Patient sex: F
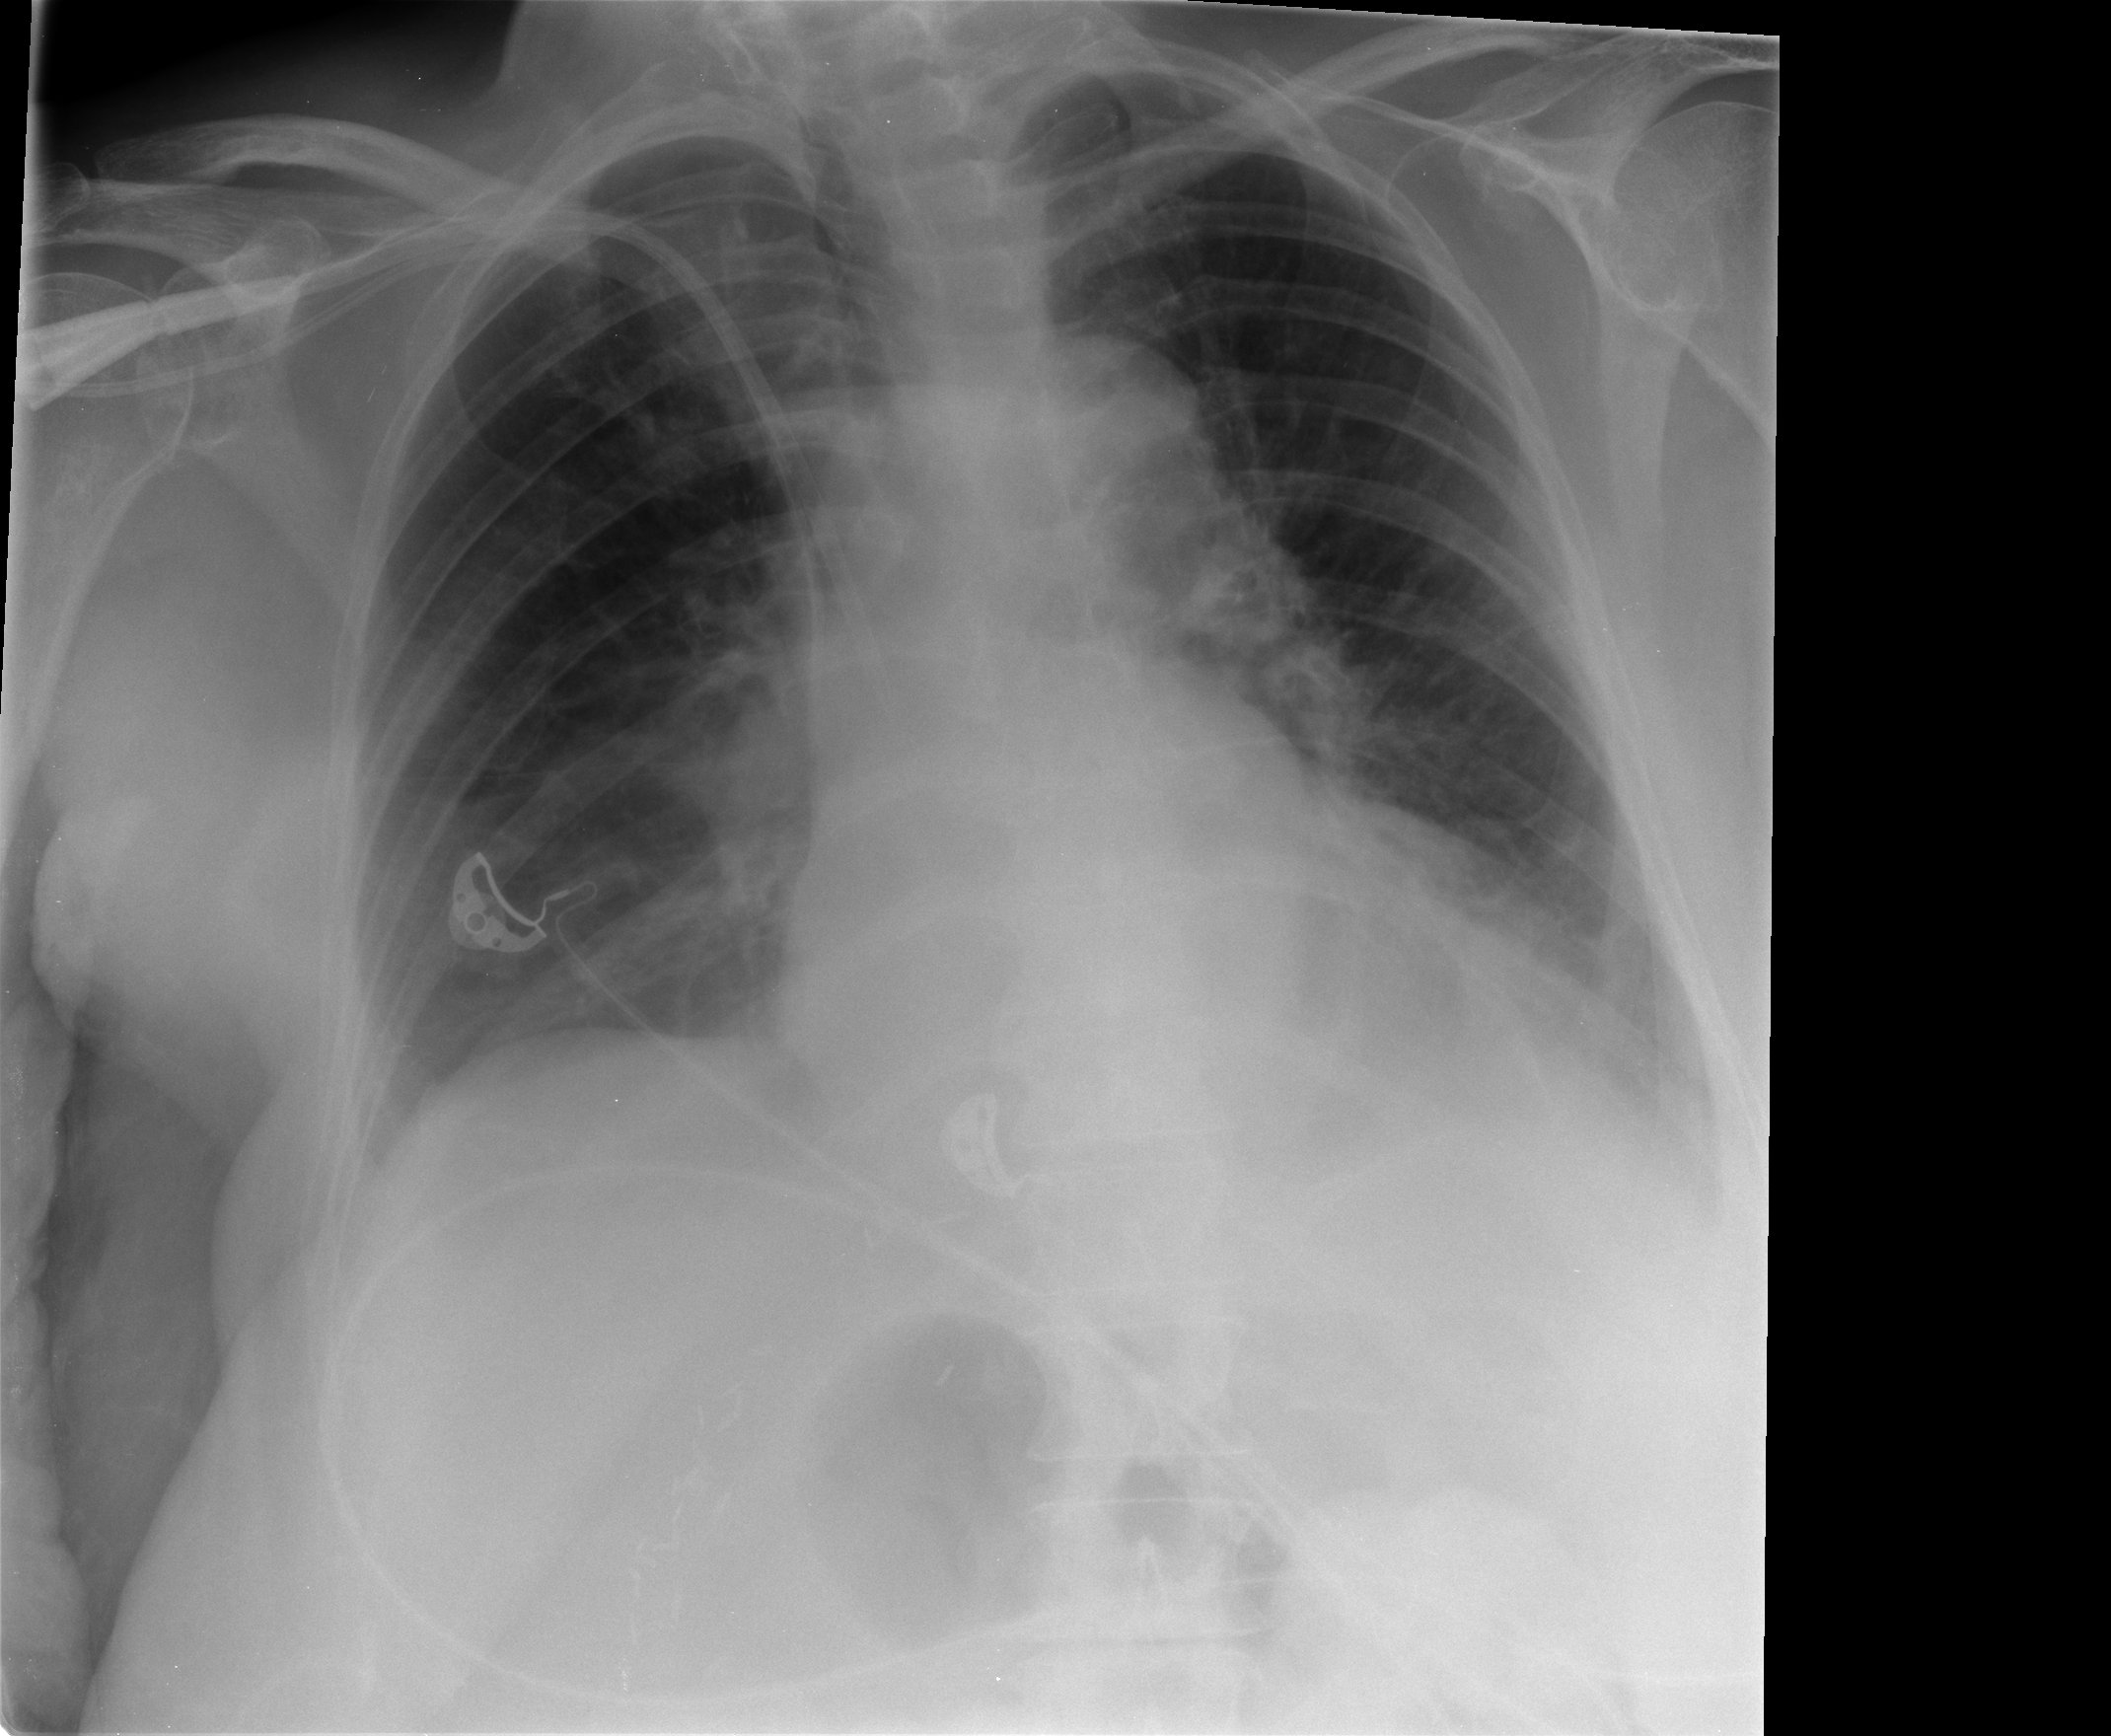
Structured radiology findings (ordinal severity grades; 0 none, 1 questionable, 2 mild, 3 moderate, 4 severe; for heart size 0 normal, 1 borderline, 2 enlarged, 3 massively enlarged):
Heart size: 0
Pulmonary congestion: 0
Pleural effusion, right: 1
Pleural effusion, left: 2
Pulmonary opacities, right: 0
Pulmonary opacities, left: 0
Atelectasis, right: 2
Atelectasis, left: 2